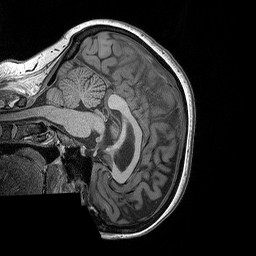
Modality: T1w
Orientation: sagittal
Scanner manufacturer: siemens
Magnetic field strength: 3 T
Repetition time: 2.3 s
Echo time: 0.00298 s